Interaction volume radius: 10 \u00c5
Interaction volume height: 25 \u00c5
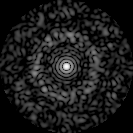
Disorder parameter: 0.8554